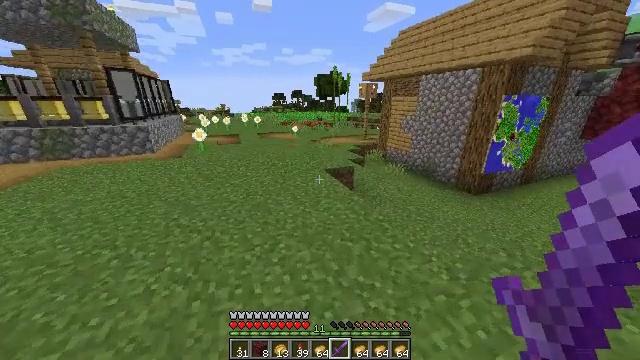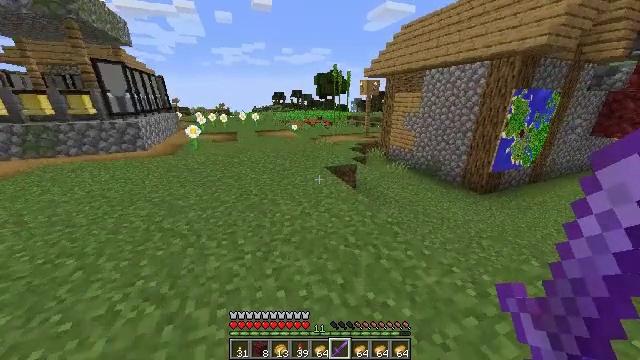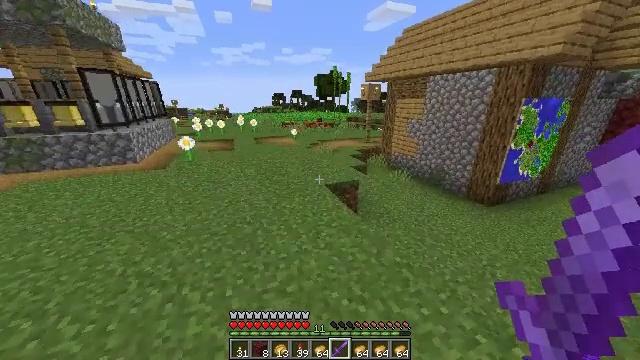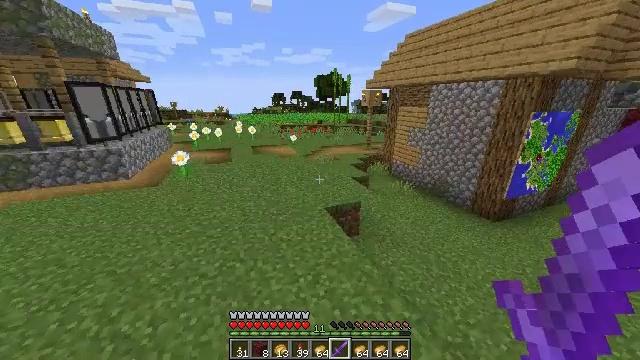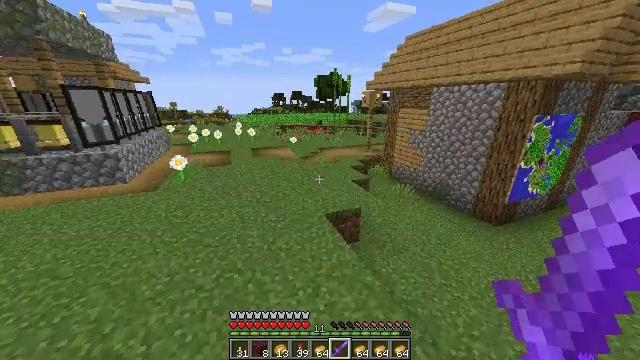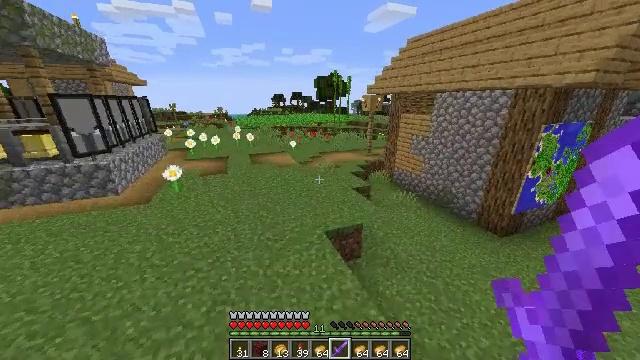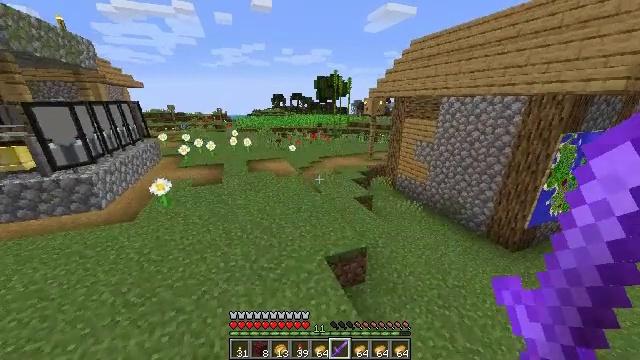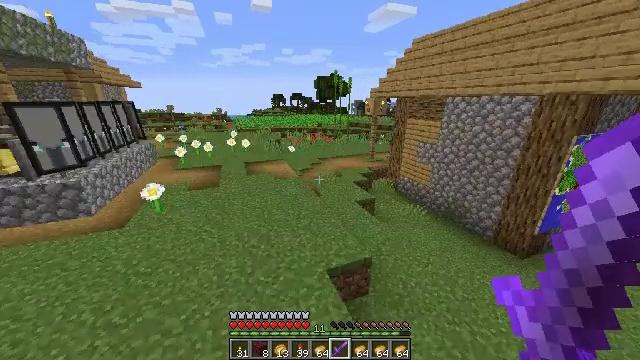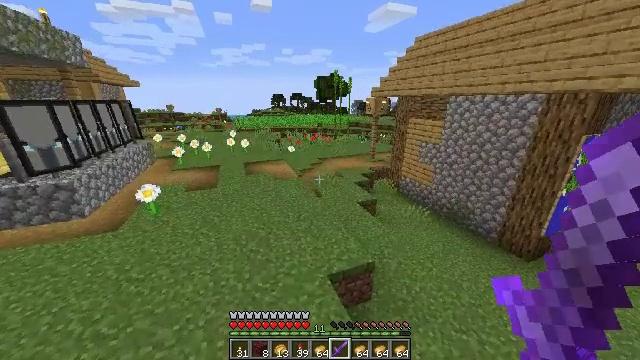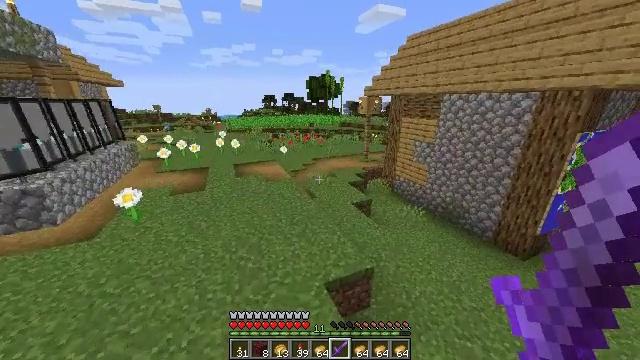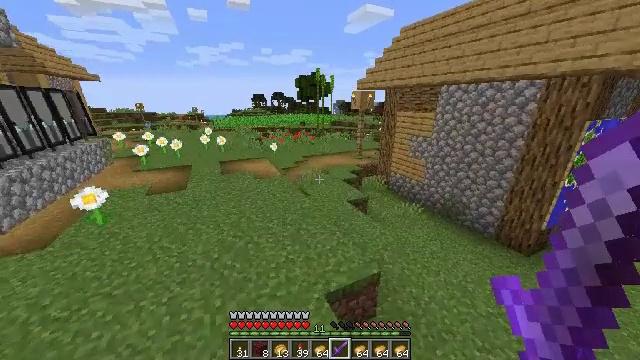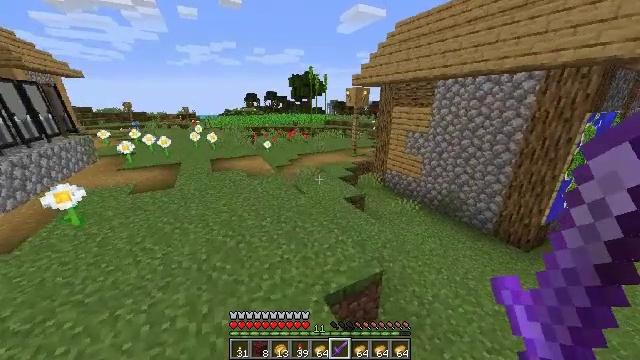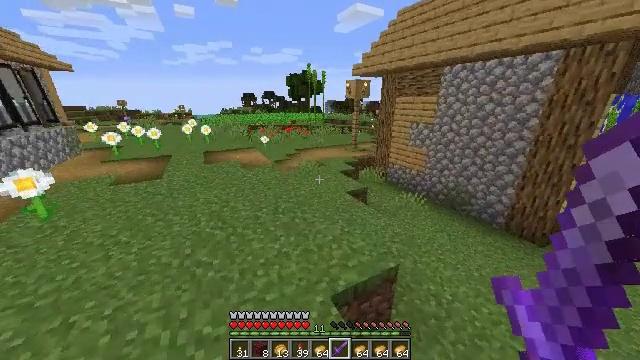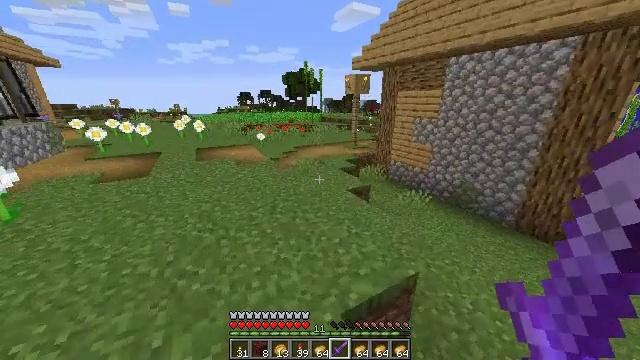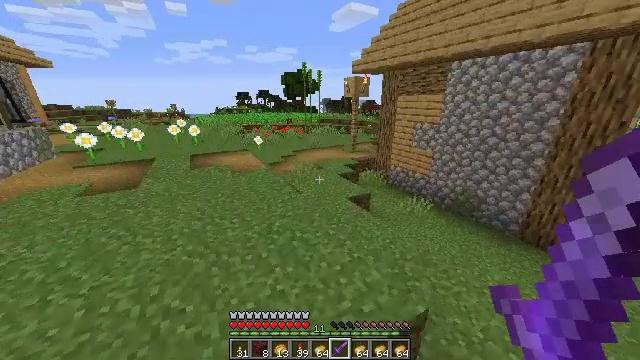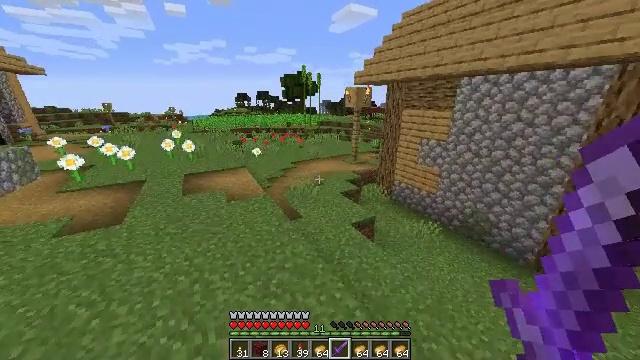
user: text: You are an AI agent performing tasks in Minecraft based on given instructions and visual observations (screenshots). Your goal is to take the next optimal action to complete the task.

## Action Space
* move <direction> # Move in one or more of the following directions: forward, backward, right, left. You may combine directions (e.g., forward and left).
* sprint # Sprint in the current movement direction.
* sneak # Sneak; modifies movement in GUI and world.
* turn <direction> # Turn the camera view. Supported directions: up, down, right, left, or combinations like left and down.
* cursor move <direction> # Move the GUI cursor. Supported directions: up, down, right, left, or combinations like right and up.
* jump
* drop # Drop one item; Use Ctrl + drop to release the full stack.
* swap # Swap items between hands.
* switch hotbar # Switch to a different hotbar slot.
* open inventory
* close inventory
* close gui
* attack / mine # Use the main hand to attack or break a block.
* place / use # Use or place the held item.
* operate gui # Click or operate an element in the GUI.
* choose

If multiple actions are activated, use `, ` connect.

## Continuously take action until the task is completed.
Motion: motion action
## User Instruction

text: craft item air
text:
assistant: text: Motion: move forward, jump
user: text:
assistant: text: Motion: move forward, jump
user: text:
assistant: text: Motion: move forward, jump
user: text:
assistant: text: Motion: move forward, jump
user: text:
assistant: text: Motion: move forward, jump
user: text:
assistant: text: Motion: move forward, jump
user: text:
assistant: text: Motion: move forward and move left, jump
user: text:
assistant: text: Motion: move forward and move left, jump
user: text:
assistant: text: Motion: move forward and move left, turn right, jump
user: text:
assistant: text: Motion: move forward, turn right, jump
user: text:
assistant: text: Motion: move forward, turn right, jump
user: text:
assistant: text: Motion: move forward, jump
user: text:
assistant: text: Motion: move forward, jump
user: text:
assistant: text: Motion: move forward, jump
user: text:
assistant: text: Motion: move forward, jump
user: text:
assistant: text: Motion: move forward, jump
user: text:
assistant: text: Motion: move forward, jump
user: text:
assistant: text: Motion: move forward, turn right, jump
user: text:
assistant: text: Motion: move forward, turn right, jump
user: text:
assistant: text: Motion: move forward, turn right, jump
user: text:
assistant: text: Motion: move forward, turn right, jump
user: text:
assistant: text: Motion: move forward, turn right, jump
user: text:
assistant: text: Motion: move forward, jump
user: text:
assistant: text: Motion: move forward, jump
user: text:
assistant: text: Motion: move forward, jump
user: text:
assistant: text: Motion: move forward, jump
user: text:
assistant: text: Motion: move forward, jump
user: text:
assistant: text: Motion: move forward, jump
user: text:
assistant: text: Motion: move forward, jump
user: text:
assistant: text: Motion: move forward, jump